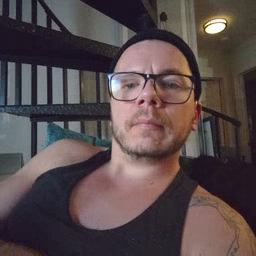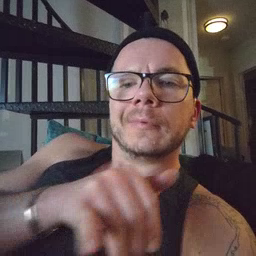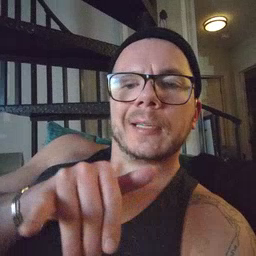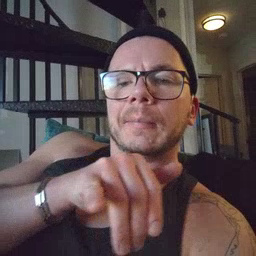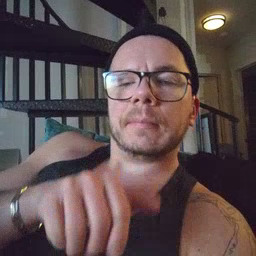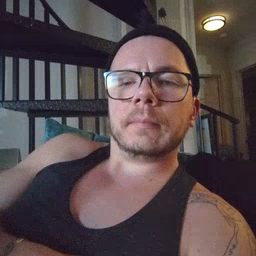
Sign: same